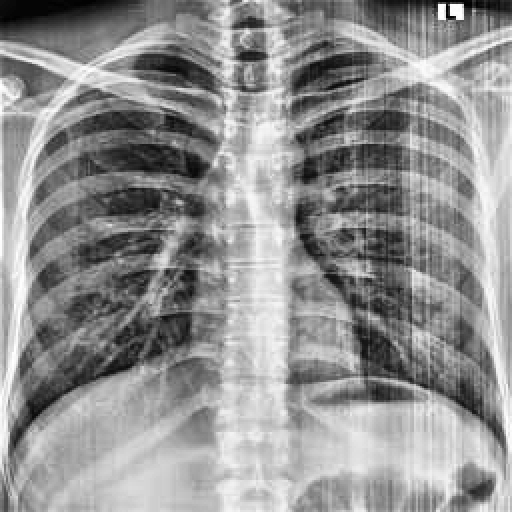
Finding: NORMAL